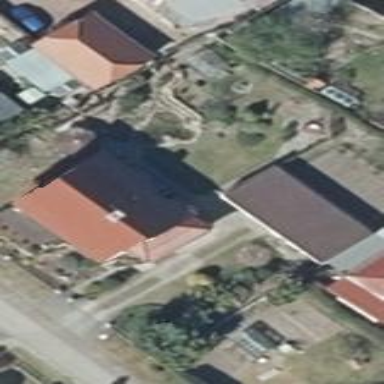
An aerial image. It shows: Gabled house with red roof. The roof is oriented along the house.